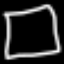
Label: square